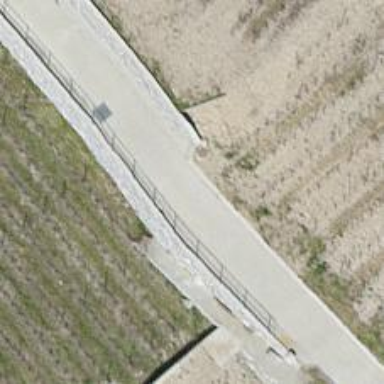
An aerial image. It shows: Concrete track with grade1 tracktype.